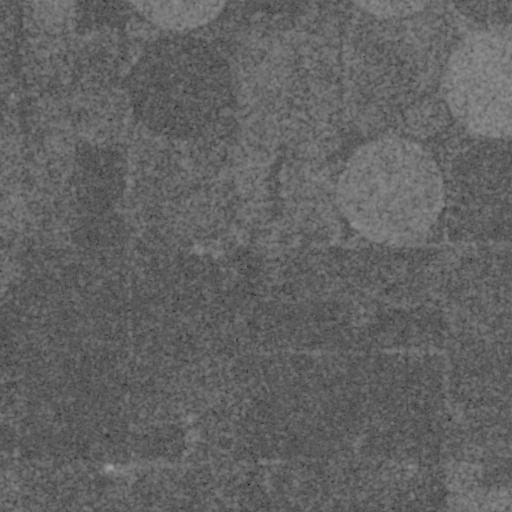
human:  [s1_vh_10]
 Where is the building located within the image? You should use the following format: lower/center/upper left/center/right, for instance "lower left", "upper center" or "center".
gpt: The building is located in the lower center of the image.
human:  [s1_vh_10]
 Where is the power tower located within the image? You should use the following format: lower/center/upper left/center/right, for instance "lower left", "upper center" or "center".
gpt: There is no power tower in the image.

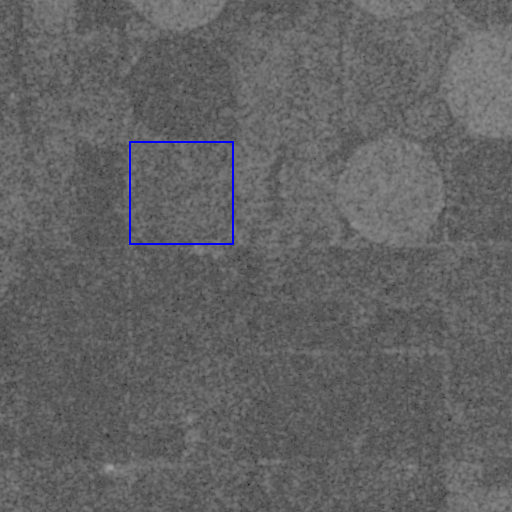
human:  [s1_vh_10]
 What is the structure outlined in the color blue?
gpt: The structure outlined in blue is a crop field.
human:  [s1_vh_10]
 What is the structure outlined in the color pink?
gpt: There is no pink outline.